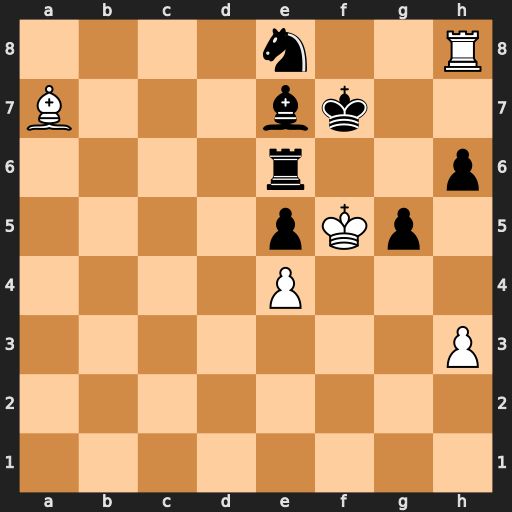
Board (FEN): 4n2R/B3bk2/4r2p/4pKp1/4P3/7P/8/8
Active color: w
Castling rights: -
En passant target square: -
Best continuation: Rh7+ Kg8 Kxe6 Kxh7 Kxe7